Question: using nunit 3.0
visual studio 2013
but when trying to run test i am getting this on console
'''
========== Build: 0 succeeded, 0 failed, 2 up-to-date, 0 skipped ==========
'''
below is the code.
'''
using System;
using NUnit.Framework;
namespace SampleCodeApp.NUnitTest
{
[TestFixture]
public class SampleCodeClassTest
{
[Test]
public void SuiteSelectionTest()
{
Console.WriteLine("xxxx");
String x = "e";
Assert.That(x,Is.EqualTo("e"));
}
}
}
'''

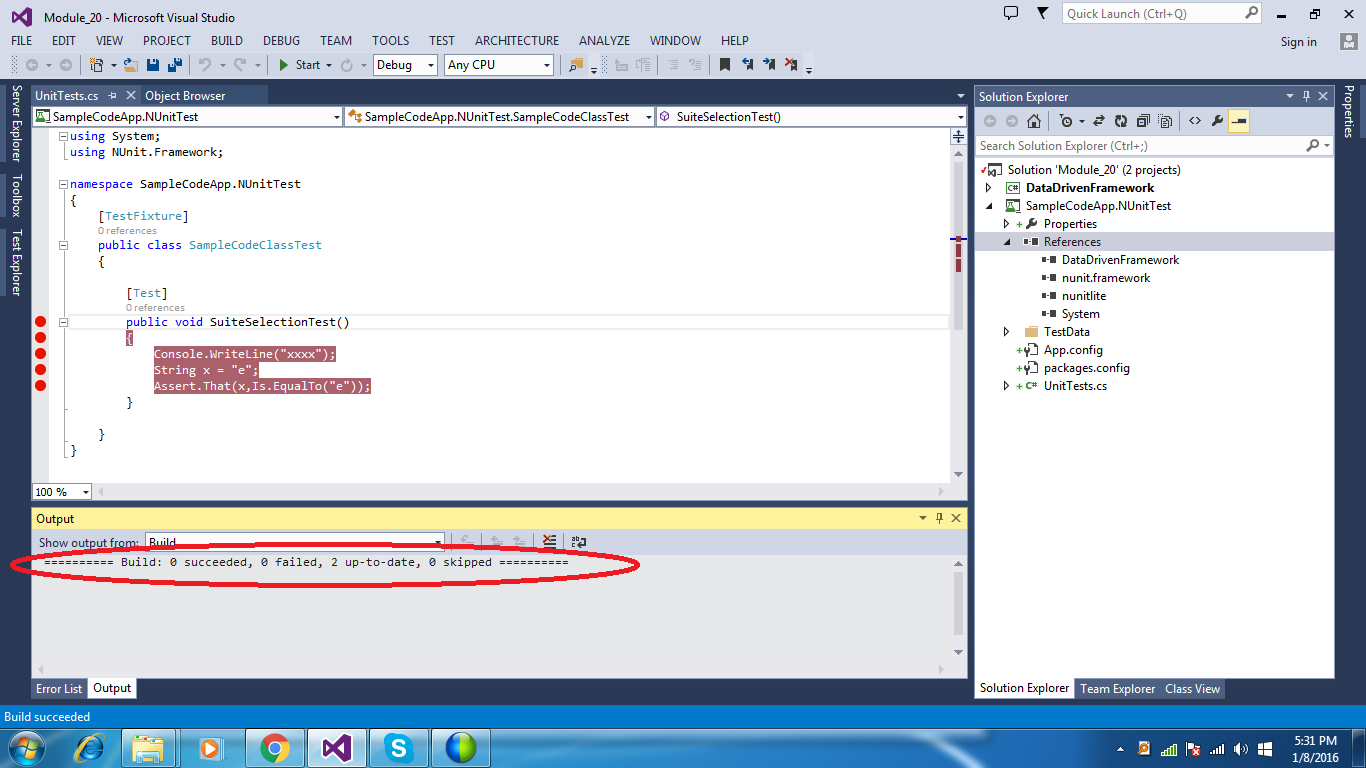
Answer: I had the same probleme with NUnit3 / NuGet / Visual Studio.
If you have NUnit installed as NuGet package, NuGet notify you that an update is available : NUnit3.
But you need also <URL> that is a prerelease version.
So NuGet don't notify you about it and <URL> is not compatible with NUnit3.
So you can use NUnit3 / NUnit3TestAdapter prerelease or downgrade NUnit3 to NUnit 2.6.4.